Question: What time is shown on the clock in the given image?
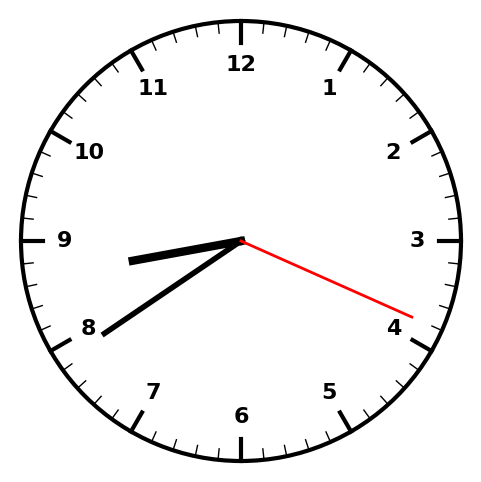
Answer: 08:39:19